Field crop: maize
Growth stage: 2
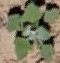
Species: chenopodium